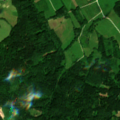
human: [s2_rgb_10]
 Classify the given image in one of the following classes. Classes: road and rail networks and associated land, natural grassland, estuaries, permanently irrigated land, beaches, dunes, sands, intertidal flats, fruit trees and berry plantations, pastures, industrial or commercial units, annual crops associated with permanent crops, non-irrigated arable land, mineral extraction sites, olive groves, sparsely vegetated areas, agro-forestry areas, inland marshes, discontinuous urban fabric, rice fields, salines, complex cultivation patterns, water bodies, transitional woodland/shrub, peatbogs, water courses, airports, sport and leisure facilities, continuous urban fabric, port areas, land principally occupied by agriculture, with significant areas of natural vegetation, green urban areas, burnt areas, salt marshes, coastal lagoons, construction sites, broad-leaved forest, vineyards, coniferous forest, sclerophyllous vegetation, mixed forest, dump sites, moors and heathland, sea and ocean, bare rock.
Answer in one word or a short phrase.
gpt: pastures, mixed forest